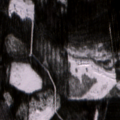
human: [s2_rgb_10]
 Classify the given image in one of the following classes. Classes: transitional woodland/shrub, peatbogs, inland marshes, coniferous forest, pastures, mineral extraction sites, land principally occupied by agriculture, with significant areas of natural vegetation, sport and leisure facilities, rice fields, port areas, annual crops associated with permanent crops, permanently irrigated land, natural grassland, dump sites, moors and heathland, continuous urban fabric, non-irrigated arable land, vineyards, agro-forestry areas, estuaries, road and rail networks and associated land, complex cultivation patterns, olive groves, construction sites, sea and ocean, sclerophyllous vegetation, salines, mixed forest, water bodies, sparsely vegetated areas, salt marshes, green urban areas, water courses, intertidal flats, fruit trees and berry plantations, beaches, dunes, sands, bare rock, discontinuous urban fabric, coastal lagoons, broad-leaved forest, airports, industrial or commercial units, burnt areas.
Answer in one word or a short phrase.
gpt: coniferous forest, mixed forest, transitional woodland/shrub